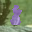
Label: 8